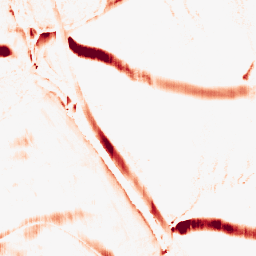
Category: morphological
Decomposition family: morphological_rect
Decomposition parameters: operation: opening
width: 5
height: 20
Upsampling method: sinc_hamming
Upsampling parameters: scale: 8
kernel_size: 16
Upsampling scale: 8